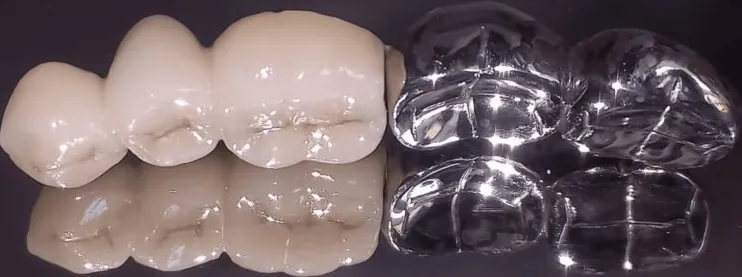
Completed five-unit FPD.
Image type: medical_photograph (other_medical_photograph)